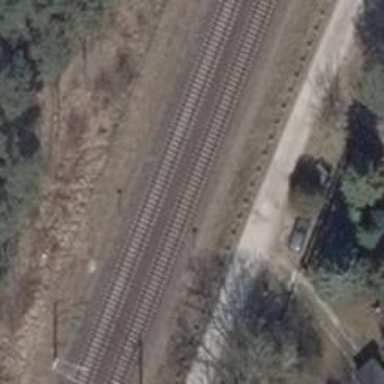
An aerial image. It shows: Railway signal.